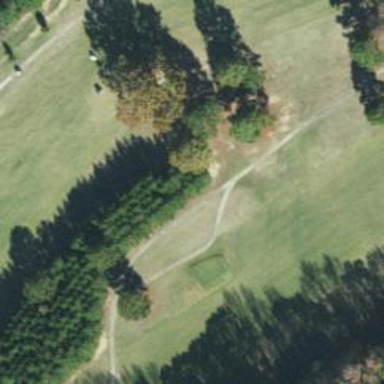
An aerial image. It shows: Golf fairway surrounded by grass.